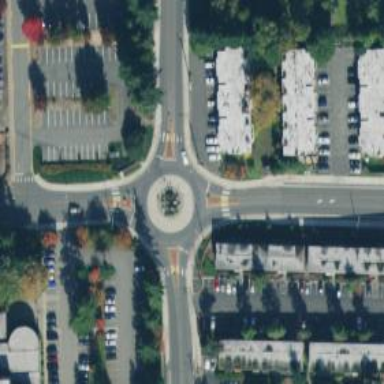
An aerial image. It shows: Tertiary road that leads to roundabout.